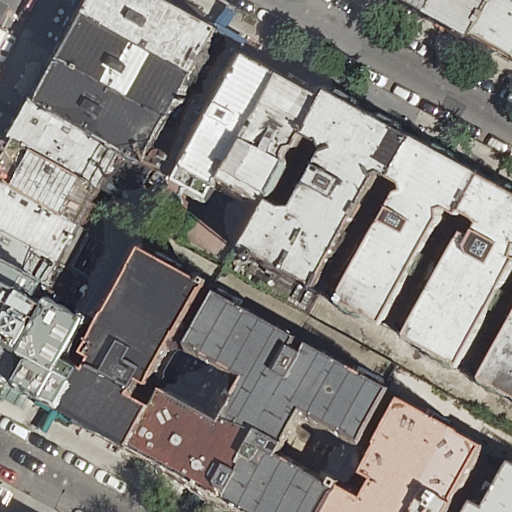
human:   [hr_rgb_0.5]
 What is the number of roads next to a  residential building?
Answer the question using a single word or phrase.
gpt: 3

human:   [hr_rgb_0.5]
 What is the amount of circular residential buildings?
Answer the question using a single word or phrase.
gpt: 0

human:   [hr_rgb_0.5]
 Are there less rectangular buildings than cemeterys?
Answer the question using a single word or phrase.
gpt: no

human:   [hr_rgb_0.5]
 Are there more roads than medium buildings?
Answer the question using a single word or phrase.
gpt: no

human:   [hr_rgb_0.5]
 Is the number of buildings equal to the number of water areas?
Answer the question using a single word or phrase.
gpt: no

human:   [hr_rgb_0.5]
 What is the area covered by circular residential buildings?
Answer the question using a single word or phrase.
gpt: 0m2

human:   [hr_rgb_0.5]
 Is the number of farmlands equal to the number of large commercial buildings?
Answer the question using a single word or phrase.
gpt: yes

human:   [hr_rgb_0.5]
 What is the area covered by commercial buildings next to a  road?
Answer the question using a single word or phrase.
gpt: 0m2

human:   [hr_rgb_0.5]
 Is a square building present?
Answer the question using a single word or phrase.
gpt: no

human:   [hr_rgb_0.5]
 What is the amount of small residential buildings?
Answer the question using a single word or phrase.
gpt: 8

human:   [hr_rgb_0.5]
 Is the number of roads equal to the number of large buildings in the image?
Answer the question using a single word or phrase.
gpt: yes

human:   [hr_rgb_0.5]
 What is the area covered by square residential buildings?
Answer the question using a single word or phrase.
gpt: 0m2

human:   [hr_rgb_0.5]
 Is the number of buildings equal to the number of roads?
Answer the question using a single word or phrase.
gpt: no

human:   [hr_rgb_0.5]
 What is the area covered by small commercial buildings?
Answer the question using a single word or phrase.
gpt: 0m2

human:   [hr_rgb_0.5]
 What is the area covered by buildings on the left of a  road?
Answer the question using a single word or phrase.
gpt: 3472m2

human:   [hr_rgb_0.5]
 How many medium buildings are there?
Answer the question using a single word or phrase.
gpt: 11

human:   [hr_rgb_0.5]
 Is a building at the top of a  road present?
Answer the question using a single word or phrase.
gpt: yes

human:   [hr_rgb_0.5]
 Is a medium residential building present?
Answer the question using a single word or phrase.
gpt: yes

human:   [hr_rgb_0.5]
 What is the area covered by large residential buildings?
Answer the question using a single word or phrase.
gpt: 2262m2

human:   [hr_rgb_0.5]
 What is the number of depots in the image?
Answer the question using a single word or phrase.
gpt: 0

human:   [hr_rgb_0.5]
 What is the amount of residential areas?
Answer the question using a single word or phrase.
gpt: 0

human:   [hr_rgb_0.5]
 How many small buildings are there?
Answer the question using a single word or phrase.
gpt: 8

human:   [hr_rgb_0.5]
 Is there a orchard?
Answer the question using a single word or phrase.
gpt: no

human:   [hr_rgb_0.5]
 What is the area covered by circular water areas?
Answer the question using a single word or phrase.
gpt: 0m2

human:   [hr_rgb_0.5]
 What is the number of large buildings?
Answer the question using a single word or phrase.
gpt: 3

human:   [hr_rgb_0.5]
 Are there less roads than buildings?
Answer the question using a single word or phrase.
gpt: yes

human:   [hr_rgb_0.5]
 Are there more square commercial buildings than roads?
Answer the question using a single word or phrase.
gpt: no

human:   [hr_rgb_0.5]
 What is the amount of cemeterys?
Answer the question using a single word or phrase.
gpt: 0

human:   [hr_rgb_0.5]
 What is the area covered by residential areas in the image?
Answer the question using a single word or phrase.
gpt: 0m2

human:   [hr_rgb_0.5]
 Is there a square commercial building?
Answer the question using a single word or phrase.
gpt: no

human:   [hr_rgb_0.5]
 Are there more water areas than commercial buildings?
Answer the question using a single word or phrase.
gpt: no

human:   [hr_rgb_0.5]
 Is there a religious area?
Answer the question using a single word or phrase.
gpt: no

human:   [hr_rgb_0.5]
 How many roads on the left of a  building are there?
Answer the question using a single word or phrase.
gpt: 3

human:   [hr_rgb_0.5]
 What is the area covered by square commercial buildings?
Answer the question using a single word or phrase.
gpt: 0m2

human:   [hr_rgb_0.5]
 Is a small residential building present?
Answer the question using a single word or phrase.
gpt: yes

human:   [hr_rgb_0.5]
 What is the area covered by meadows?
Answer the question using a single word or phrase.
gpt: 0m2